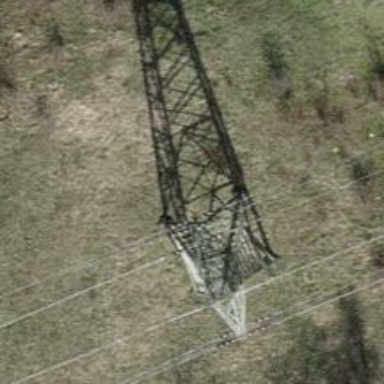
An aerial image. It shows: Power line in the image.